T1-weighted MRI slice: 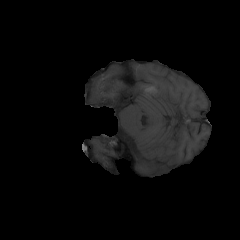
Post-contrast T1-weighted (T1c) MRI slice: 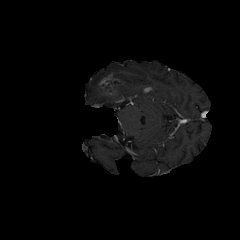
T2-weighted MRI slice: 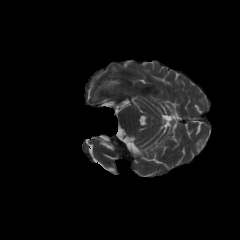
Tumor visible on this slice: yes